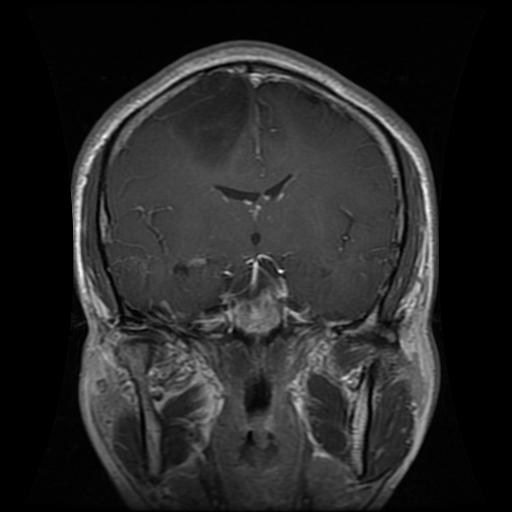
Label: glioma